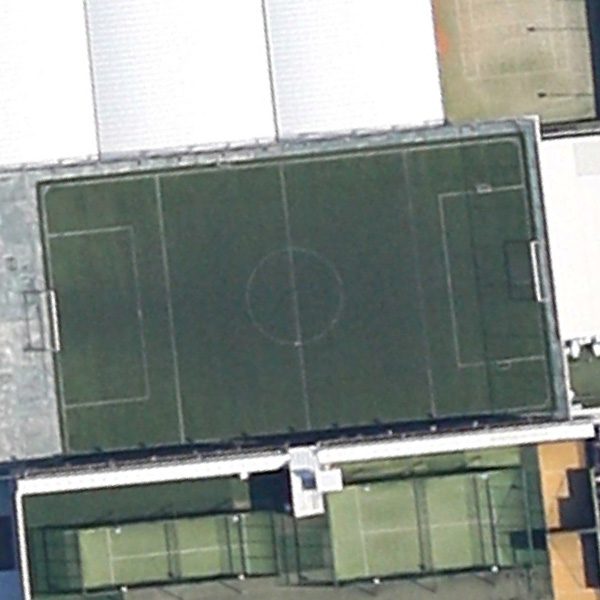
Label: Playground